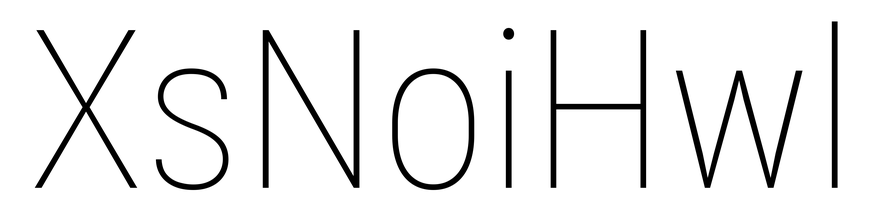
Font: Roboto_Condensed_Thin